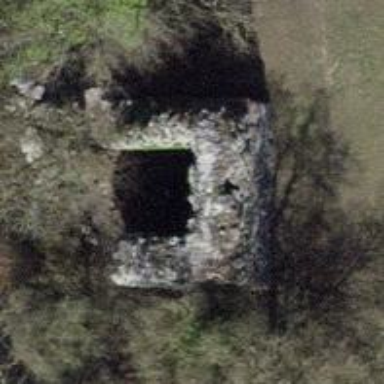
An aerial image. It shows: Defensive tower.